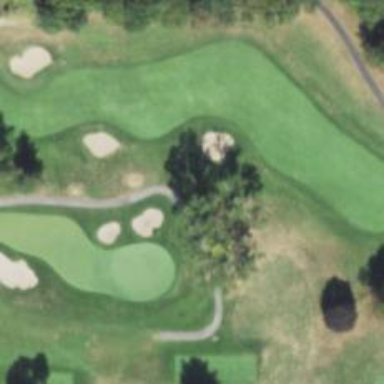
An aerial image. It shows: Path for both roads and golfers.